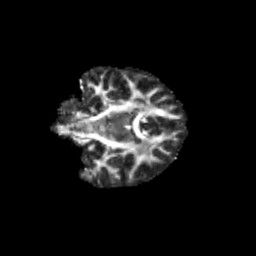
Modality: FA
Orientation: coronal
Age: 11
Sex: female
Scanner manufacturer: siemens
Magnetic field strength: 3 T
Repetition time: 3.8 s
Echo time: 0.07 s